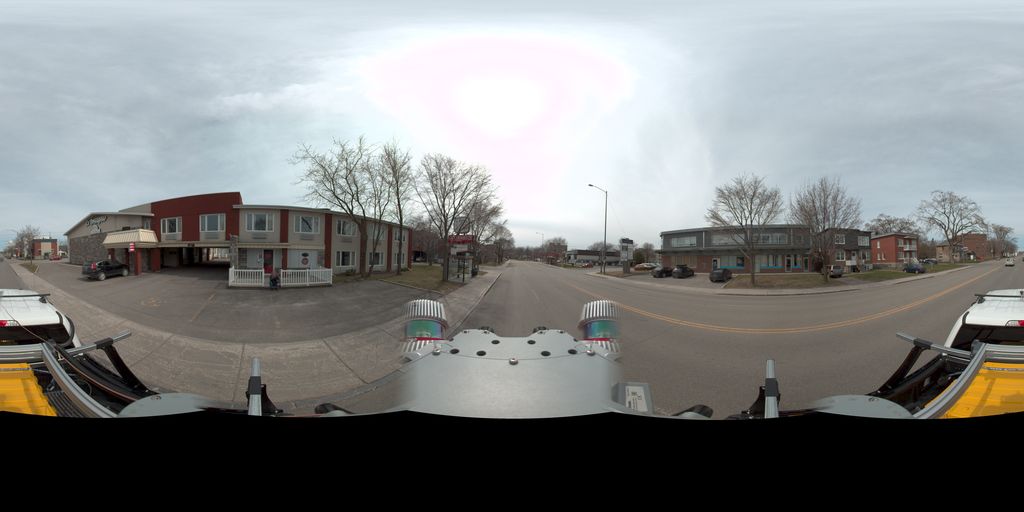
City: quebec_city